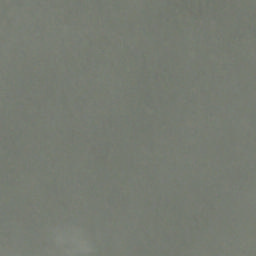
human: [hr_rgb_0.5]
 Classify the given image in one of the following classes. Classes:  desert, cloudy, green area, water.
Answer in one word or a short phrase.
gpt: cloudy